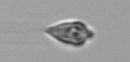
Label: Oxytoxum